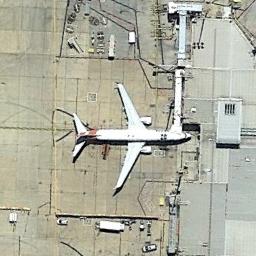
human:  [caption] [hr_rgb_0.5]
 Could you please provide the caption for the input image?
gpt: A white aircraft was parked on the ground .

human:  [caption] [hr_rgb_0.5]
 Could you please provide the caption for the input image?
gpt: There is an airplane parked on the runway beside the buildings .

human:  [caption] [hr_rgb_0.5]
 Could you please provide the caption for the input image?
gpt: A plane with the red mark parked next to a boarding bridge of the terminal and some facilities around it .

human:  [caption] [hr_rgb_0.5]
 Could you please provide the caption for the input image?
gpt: An airplane was on the airport beside many containers and a building .

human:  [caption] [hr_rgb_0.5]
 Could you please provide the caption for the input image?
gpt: A plane is in the parking lot next to the building .